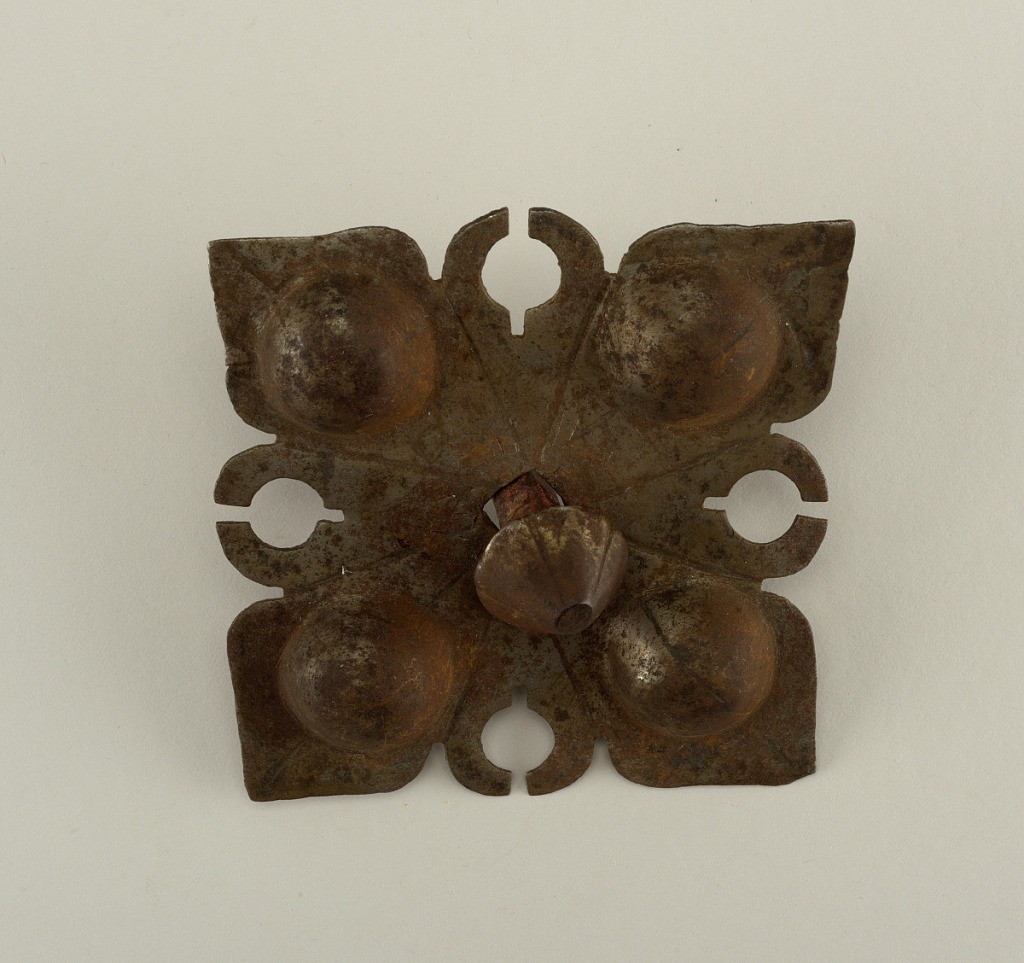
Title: Decorative door boss and nail
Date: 16th–17th century
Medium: Wrought iron
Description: Square type, pierced and embossed with wrought lines. Quadrant leaf design based on old examples. High round boss in each leaf. Five-notched nail with mushroom-shaped head and square shank.